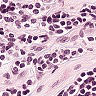
Metastatic tissue present: no